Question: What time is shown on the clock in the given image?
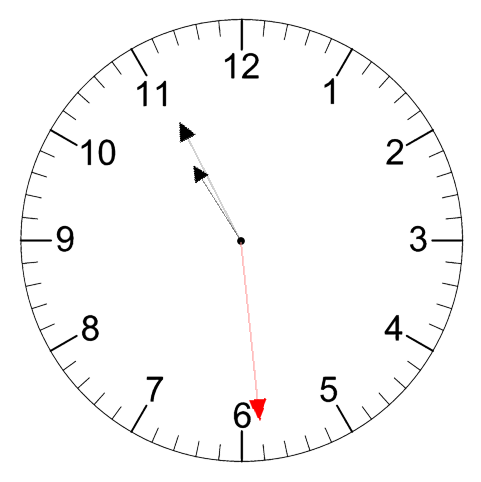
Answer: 10:55:29